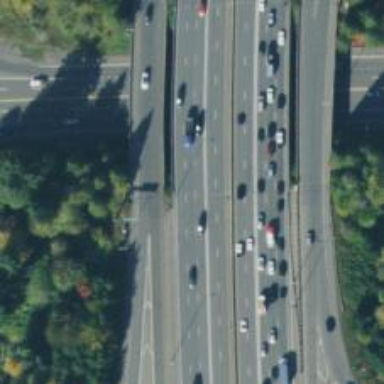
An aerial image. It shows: Bridge over motorway.